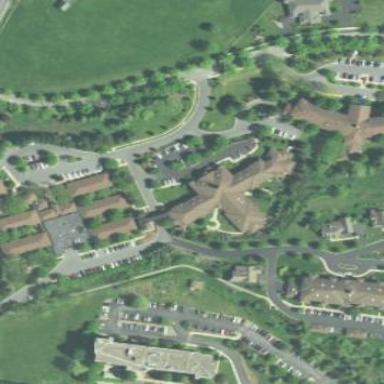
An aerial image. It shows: Nursing home.